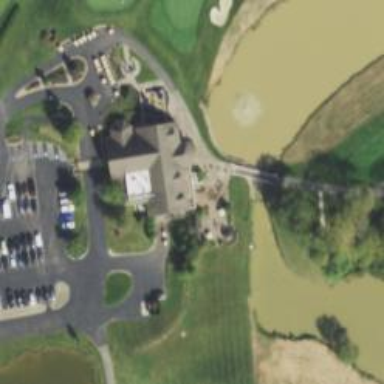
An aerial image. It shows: Clubhouse named Northstar Club House.